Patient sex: M
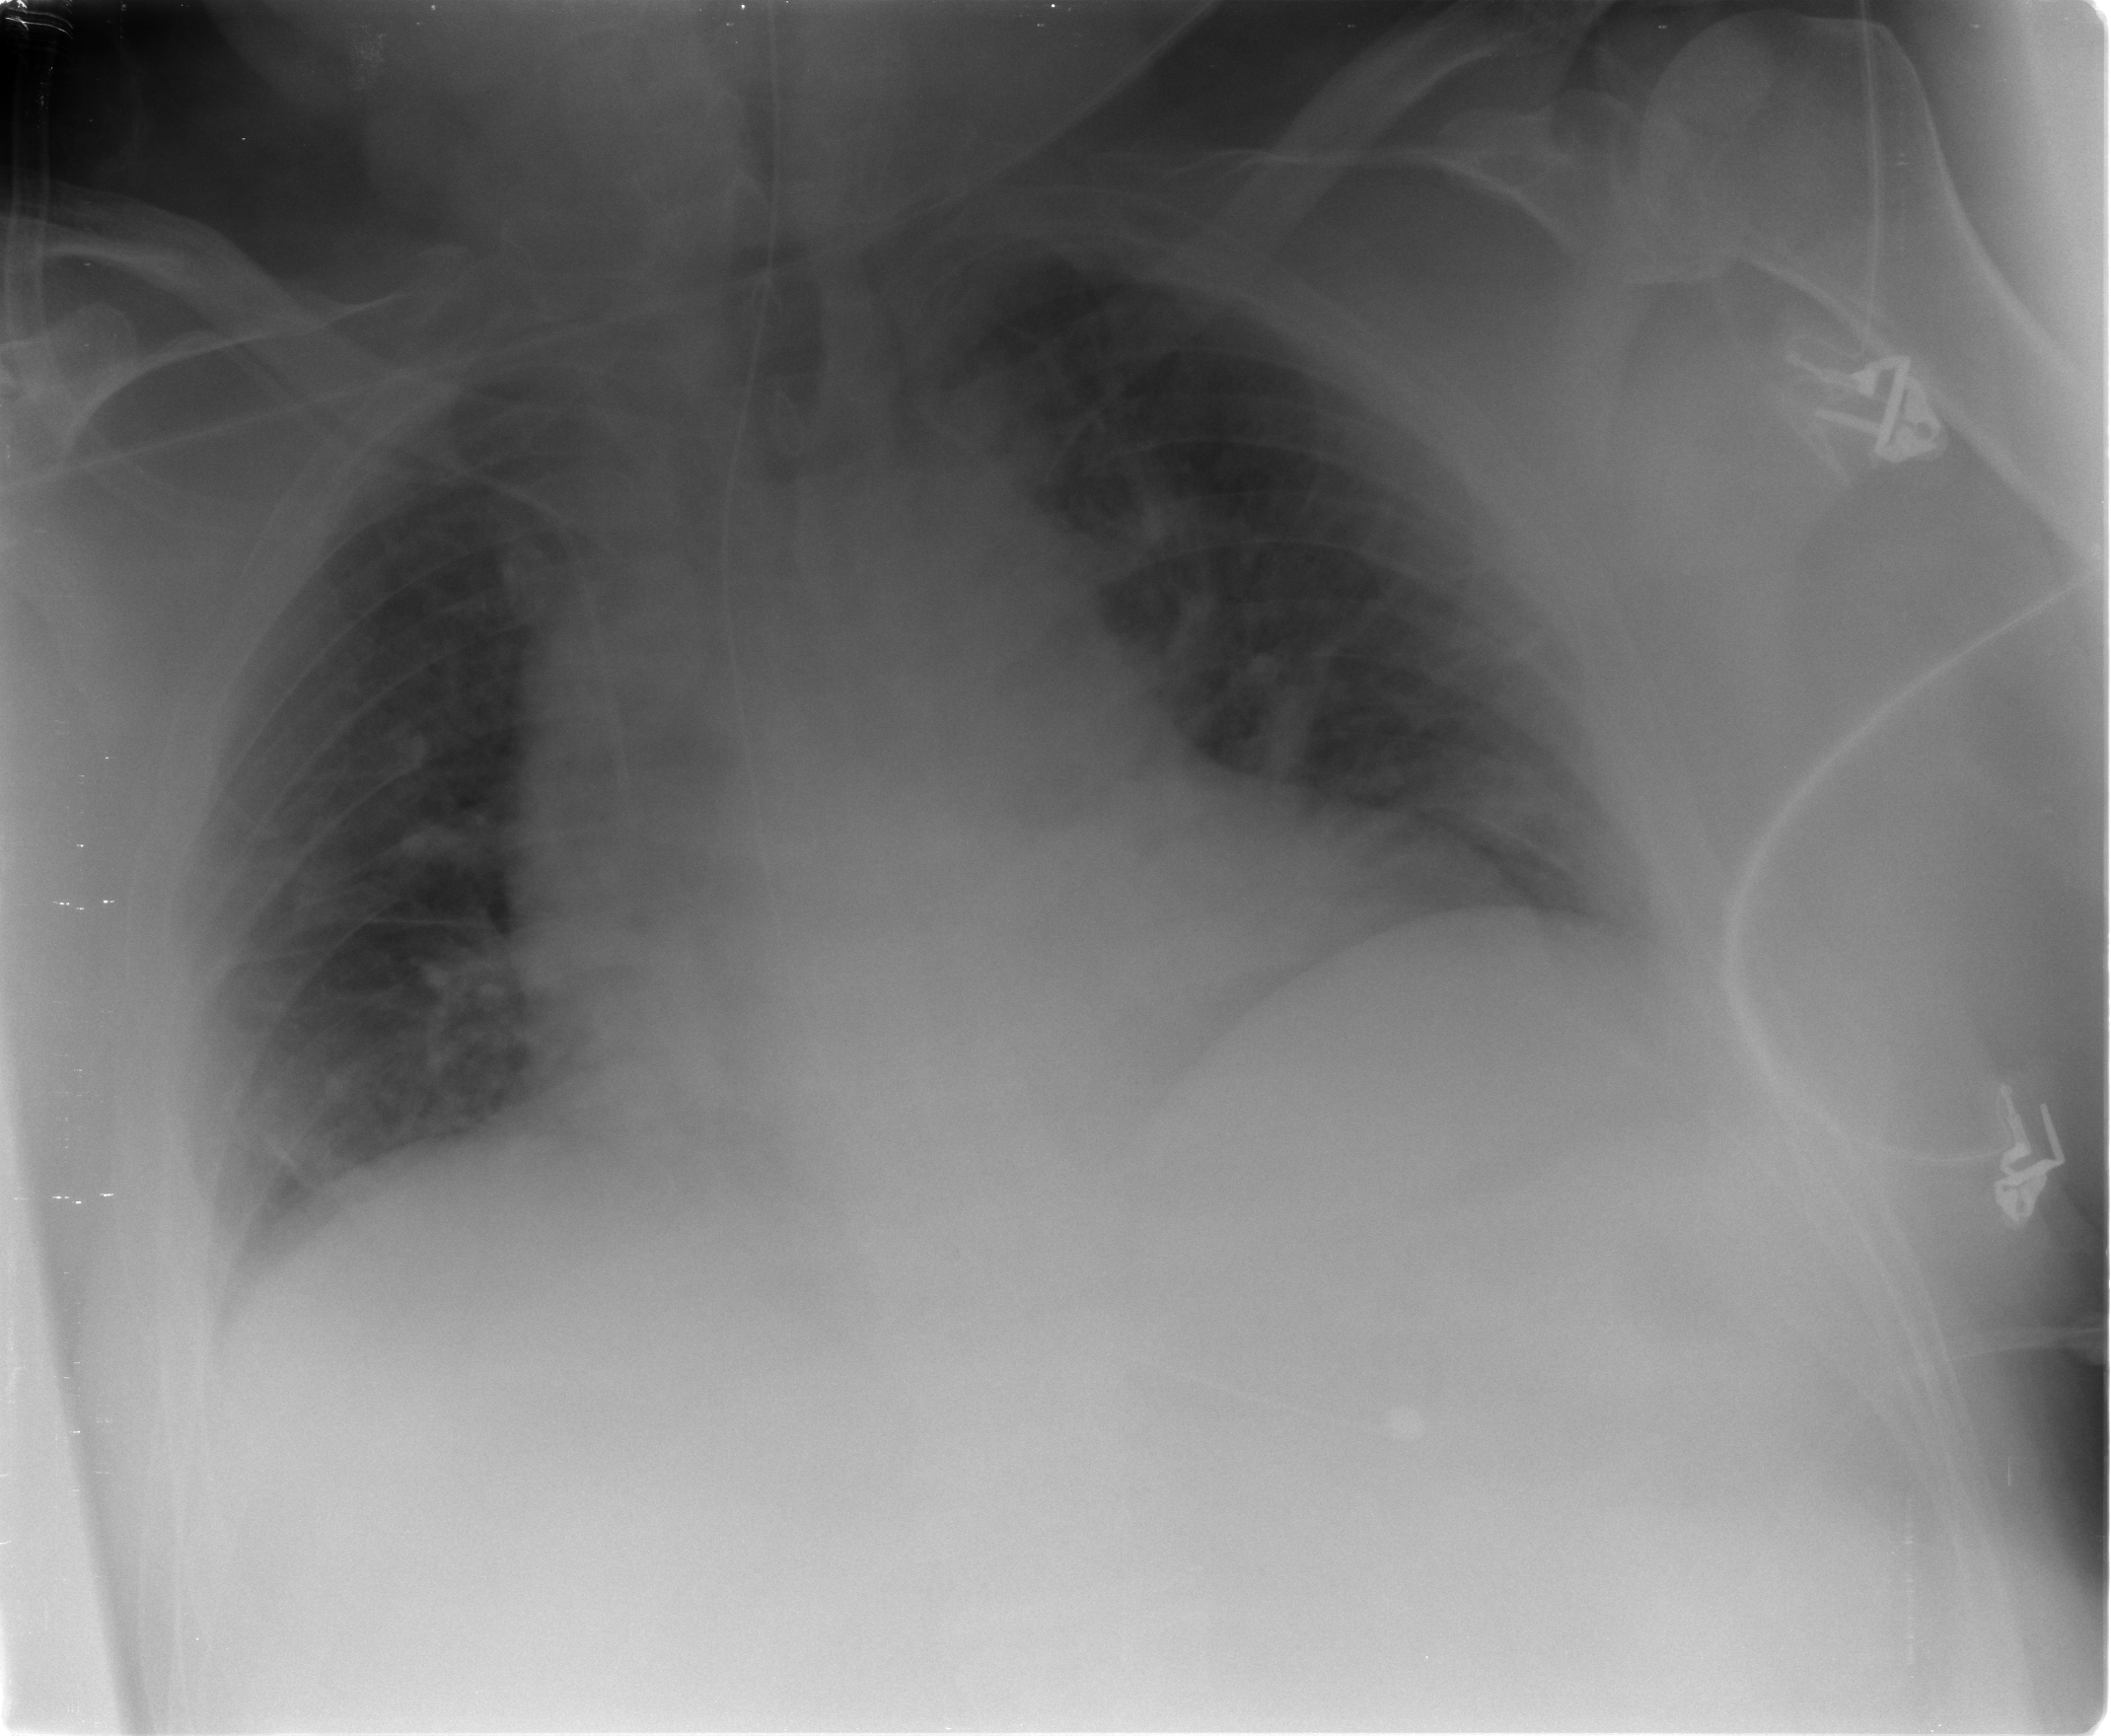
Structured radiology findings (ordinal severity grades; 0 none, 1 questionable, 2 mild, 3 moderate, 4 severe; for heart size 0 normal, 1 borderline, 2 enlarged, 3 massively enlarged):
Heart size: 2
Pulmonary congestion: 2
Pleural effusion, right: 0
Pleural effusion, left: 0
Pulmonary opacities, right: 0
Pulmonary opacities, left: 0
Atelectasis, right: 2
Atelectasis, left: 2